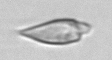
Label: Oxytoxum